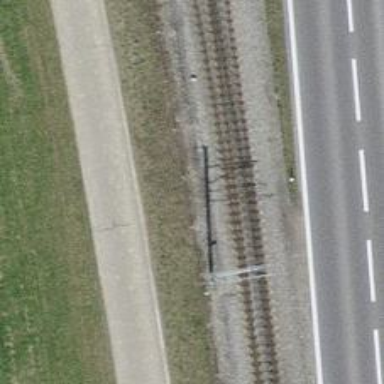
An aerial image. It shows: Narrow-gauge railway track with one electrified contact line.